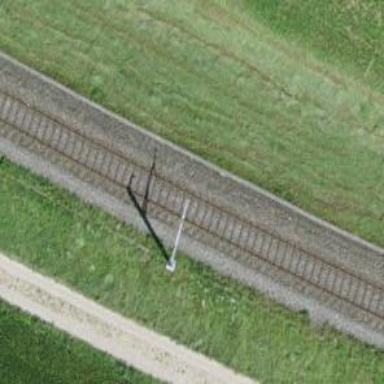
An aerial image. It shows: Single railway track with electrified contact line.